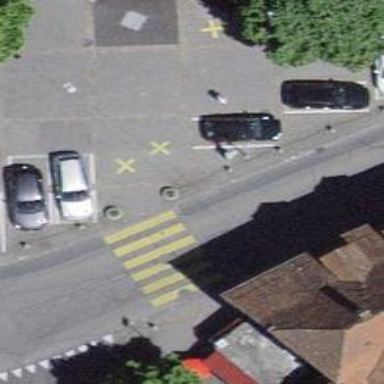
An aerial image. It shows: Uncontrolled zebra crossing with zebra markings.